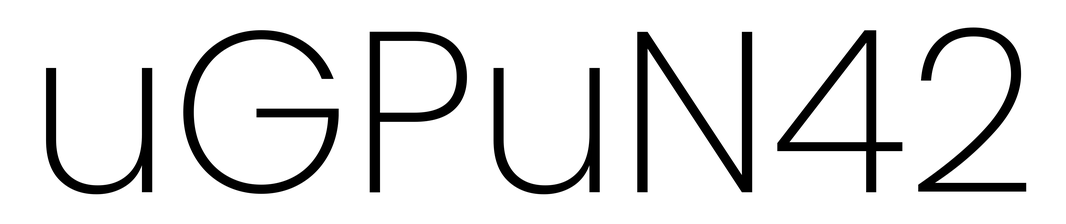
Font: Poppins-ExtraLight